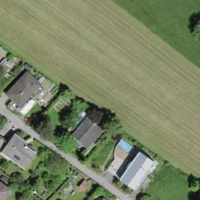
EUNIS habitat code: 25
Species observed at this site:
Cardamine heptaphylla